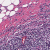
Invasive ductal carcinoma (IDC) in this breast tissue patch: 0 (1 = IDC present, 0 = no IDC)